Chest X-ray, AP view. Patient: 48 years old, sex F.
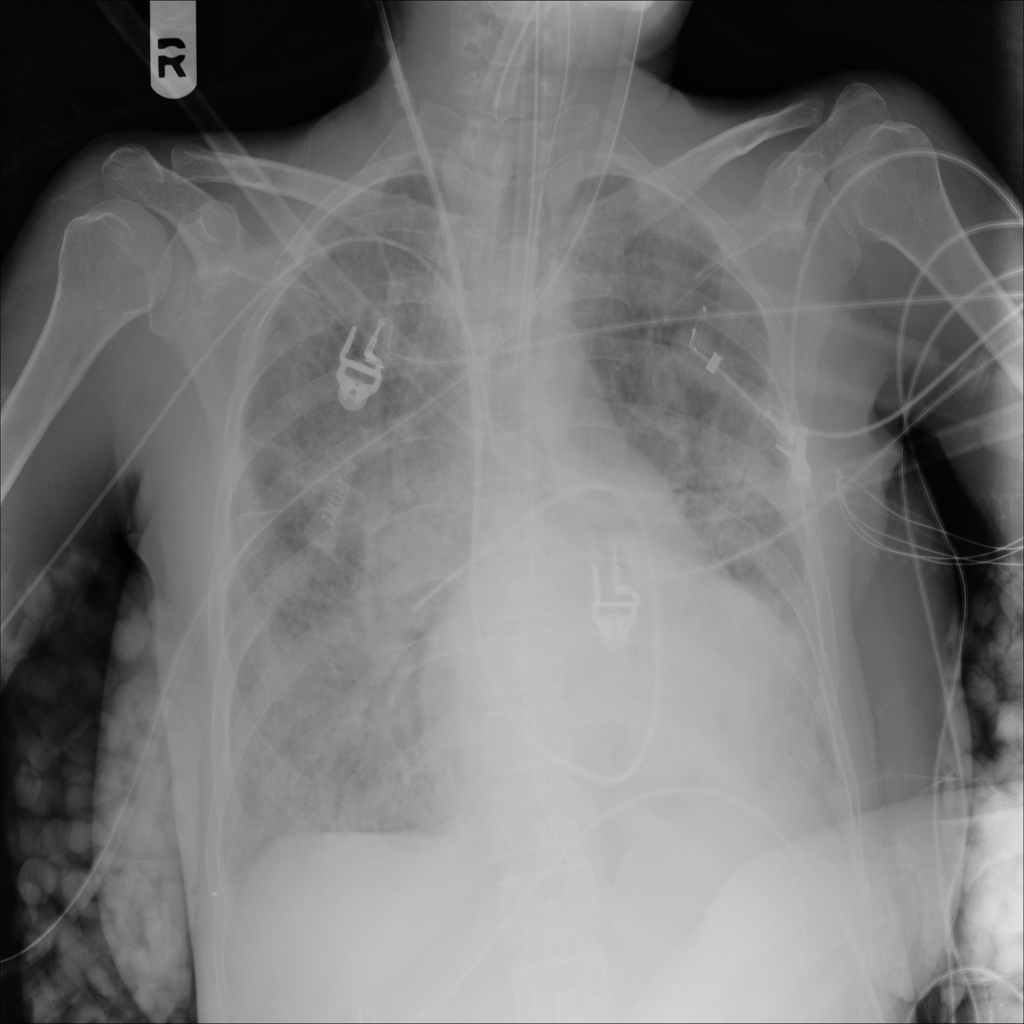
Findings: Cardiomegaly, Infiltration